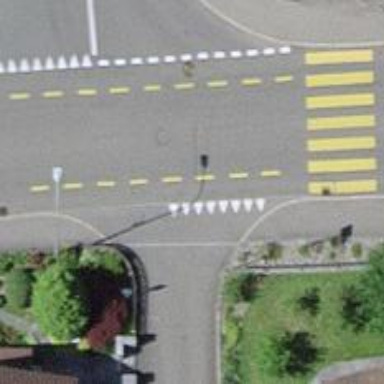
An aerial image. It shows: Road with "give way" sign.